Interaction volume radius: 10 \u00c5
Interaction volume height: 10 \u00c5
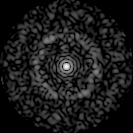
Disorder parameter: 0.8161